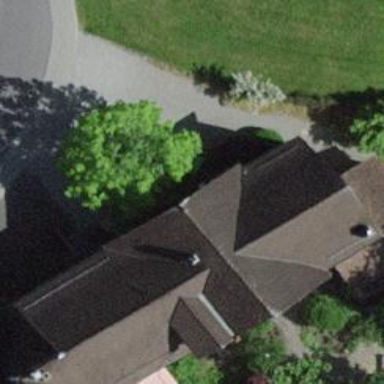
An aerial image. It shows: Semidetached house.